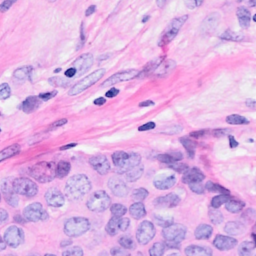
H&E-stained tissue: Breast